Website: apple
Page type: billing-address
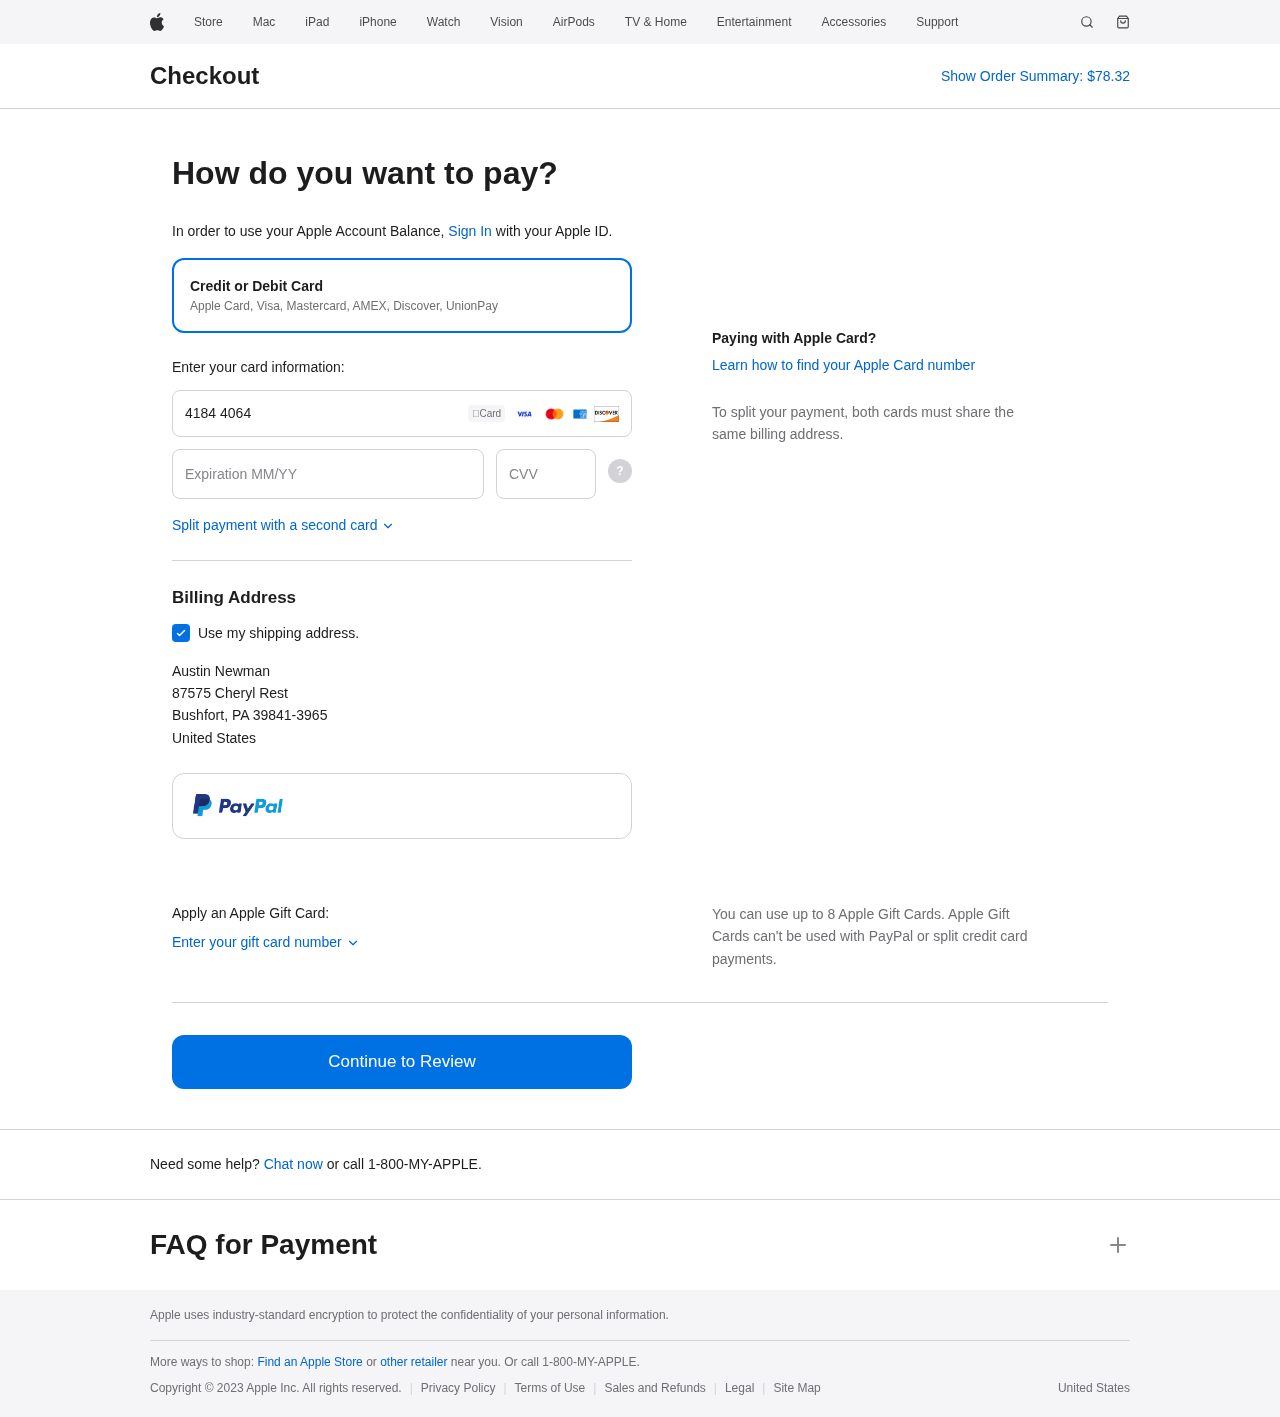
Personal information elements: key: PII_CARD_CVV
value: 501
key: PII_CARD_EXPIRY
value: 08/30
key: PII_CARD_NUMBER
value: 4184 4064 5010 2230
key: PII_CITY
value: Bushfort
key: PII_COUNTRY
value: United States
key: PII_FULLNAME
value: Austin Newman
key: PII_POSTCODE_FULL
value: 39841-3965
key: PII_STATE_ABBR
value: PA
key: PII_STREET
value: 87575 Cheryl Rest
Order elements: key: ORDER_TOTAL
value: $78.32